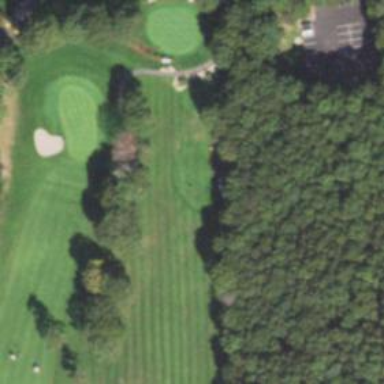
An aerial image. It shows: Path for both roads and golfers.